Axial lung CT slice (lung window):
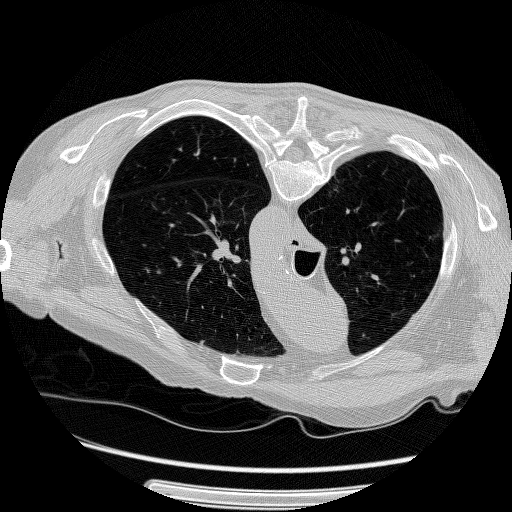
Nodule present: no